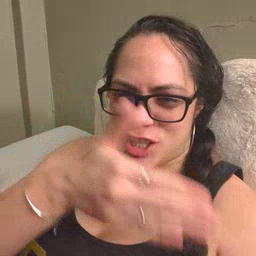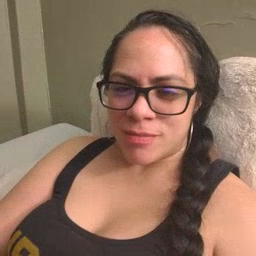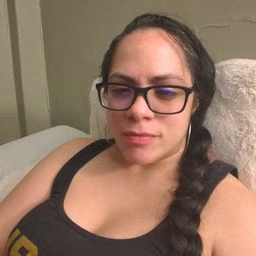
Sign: fish